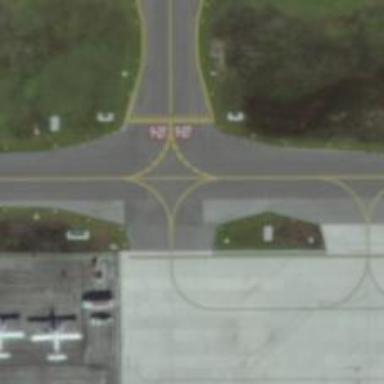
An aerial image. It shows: View of taxiway at the airport.